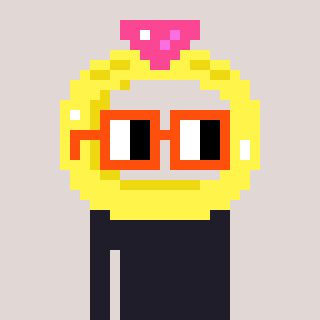
a pixel art character with square orange glasses, a ring-shaped head and a darkbrown-colored body on a warm background